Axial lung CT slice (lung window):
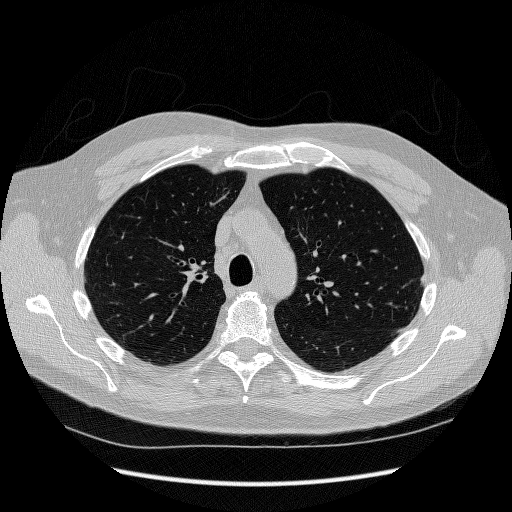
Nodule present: no